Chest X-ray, PA view. Patient: 60 years old, sex M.
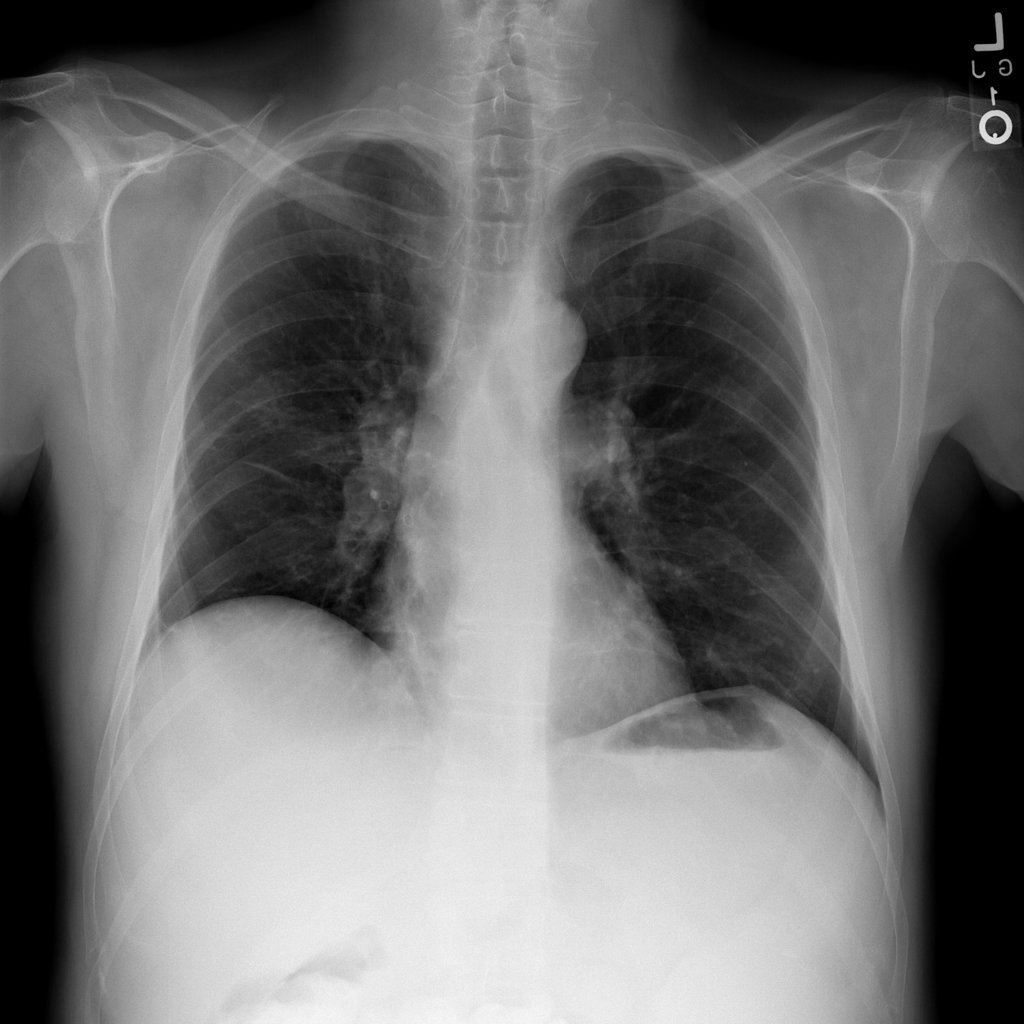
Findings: No Finding